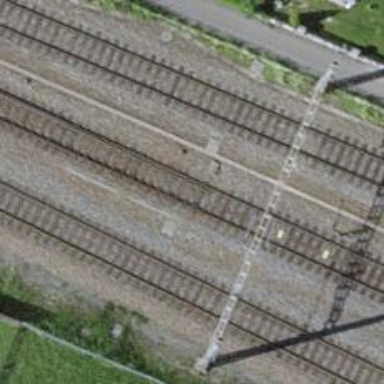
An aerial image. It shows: Railway switch.